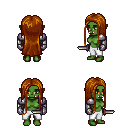
a pixel art fantasy rpg character, female body template, orc, green skin, steel arm armor, white pants, brunette extra-long hairstyle, metal gloves, dagger, four views (front, back, left, right), 2x2 character sprite sheet, small pixel art, hard edges, no anti-aliasing